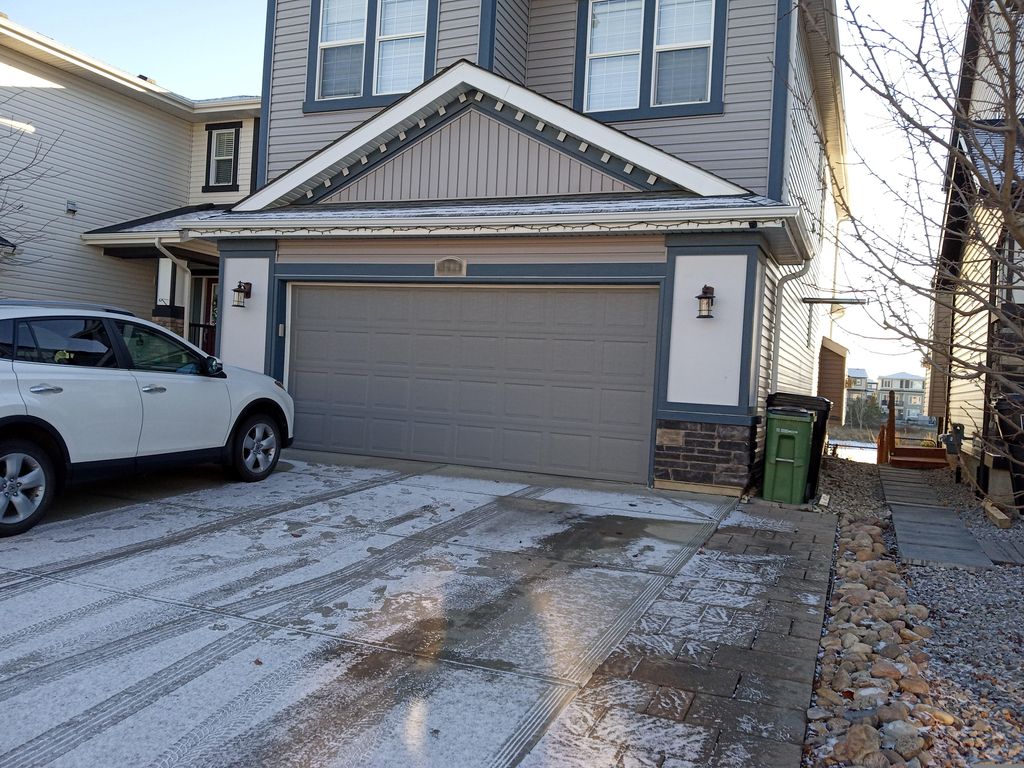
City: edmonton